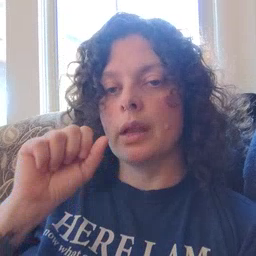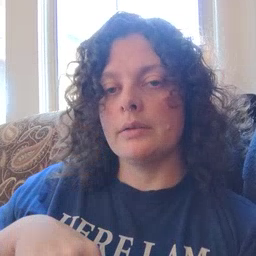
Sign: can